Question: this is my script and the associated plot:
'''
library(ggplot2)
library(reshape)
df <- structure(list(ID = structure(1:19, .Label = c("2818/22/0834",
"2818/22/0851", "2818/22/0853", "2818/22/0886", "B0F", "B12T",
"B1T", "B21T", "B22F", "B26T", "B33F", "B4F", "P1", "P21", "P24",
"P25", "P27", "P28", "P29"), class = "factor"), K = c(0.089,
0.094, 0.096, 0.274, 0.09, 0.312, 0.33, 0.178, 0.05, 0.154, 0.083,
0.098, 0.035, 0.084, 0.053, 0.061, 0.043, 0.094, 0.101), Na = c(2.606,
3.822, 4.977, 2.522, 15.835, 83.108, 52.041, 41.448, 11.849,
40.531, 5.854, 10.151, 3.52, 8.445, 5.273, 7.246, 6.177, 14.813,
15.569), Cl = c(3.546, 6.181, 8.422, 3.733, 14.685, 96.911, 65.518,
79.01, 10.349, 53.361, 6.12, 10.832, 2.313, 10.312, 5.641, 8.708,
6.138, 12.302, 20.078), Mg = c(1.487, 1.773, 1.992, 1.143, 2.991,
1.678, 2.23, 3.288, 1.148, 2.428, 3.428, 2.729, 0.777, 2.554,
2.374, 4.075, 1.993, 1.881, 3.034), Ca = c(5.529, 6.205, 6.59,
4.099, 10.631, 4.564, 6.652, 13.374, 4.332, 10.542, 11.194, 10.053,
2.969, 7.73, 8.163, 11.539, 6.166, 5.968, 9.299), SO4 = c(0.663,
0.831, 0.607, 0.882, 9.013, 0.896, 0.652, 0.021, 1.446, 0.012,
8.832, 6.665, 1.003, 2.575, 3.685, 7.121, 3.64, 5.648, 2.397),
HCO3 = c(7.522, 5.498, 6.15, 5.242, 8.582, 4.067, 5.65, 9.364,
5.435, 8.068, 9.054, 8.326, 4.805, 7.235, 7.488, 9.234, 6.352,
6.98, 8.34)), .Names = c("ID", "K", "Na", "Cl", "Mg", "Ca",
"SO4", "HCO3"), class = "data.frame", row.names = c(NA, -19L))
df_melted<-melt(df, na.rm=T)
ggplot(df_melted, aes(variable, value, group=ID, color=ID))+
geom_point(size=2) +
geom_line() +
theme(legend.position="none") +
scale_y_log10(breaks=seq(0, 100, 10))
'''
Is there a way to remove the spaces at the beginning and at the end of the plot? I tried with xlim but the problem is that the x variable is not a numerical variable, so, something like 'xlim(c("K", "HCO3"))' doesn't work.

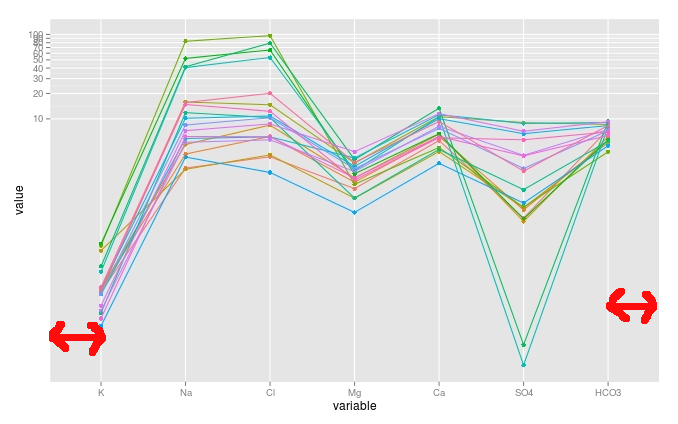
Answer: This is a discrete scale, but you can still used the 'expand' argument as follows. Whether the output looks acceptable or not is another matter. Play with the 'c(0,0)' values until you find something that suits. Using '0.1' for the second value gives a slightly better plot, in my view...
'''
ggplot(df_melted, aes(variable, value, group=ID, color=ID))+
geom_point(size=2) +
geom_line() +
theme(legend.position="none") +
scale_y_log10(breaks=seq(0, 100, 10)) +
scale_x_discrete(expand = c(0,0))
'''